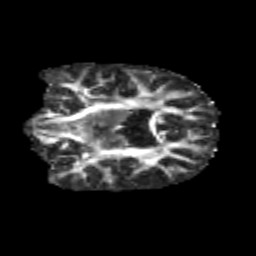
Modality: FA
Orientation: coronal
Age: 9
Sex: male
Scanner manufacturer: siemens
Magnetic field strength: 3 T
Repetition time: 3.8 s
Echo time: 0.07 s